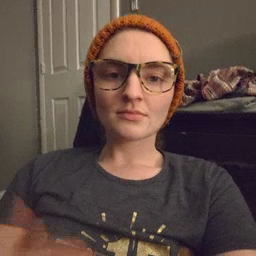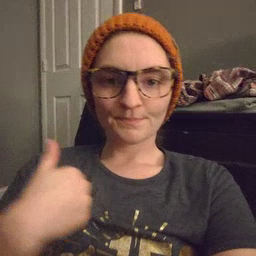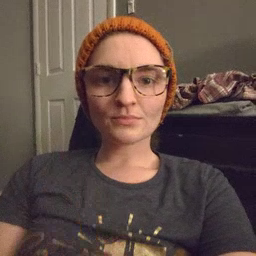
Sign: animal